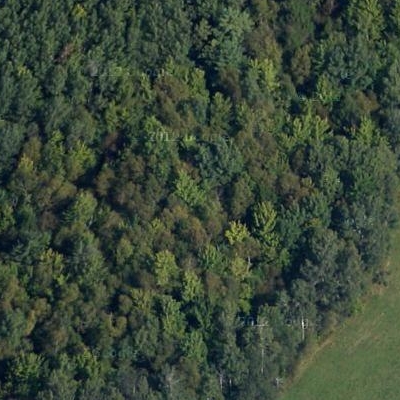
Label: eForest